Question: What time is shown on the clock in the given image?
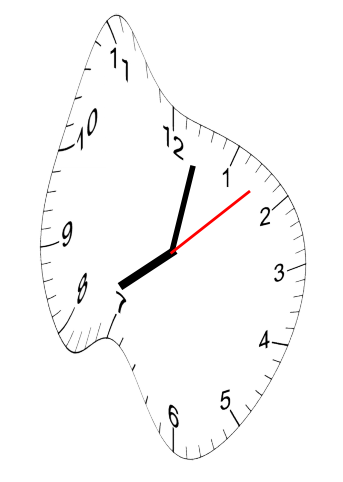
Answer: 08:02:08